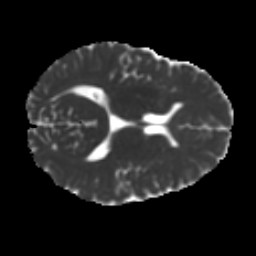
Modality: MD
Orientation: axial
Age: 26
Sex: male
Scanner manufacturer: ge
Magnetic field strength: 3 T
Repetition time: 7.8 s
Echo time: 0.0609 s